Question: Hi I have the following problem:
I achieved to add a CustomUIImageView to a a CustomTableViewCell.
In the draw method of the CustomUIImageView I shrink it to the width of the incoming rect which is the cells width.
But now the cell height is way higher than the resized image. And the GetHeight method of the TableView is already called.
How can I achieve that the new image height is used as the cell height?
Thank you!

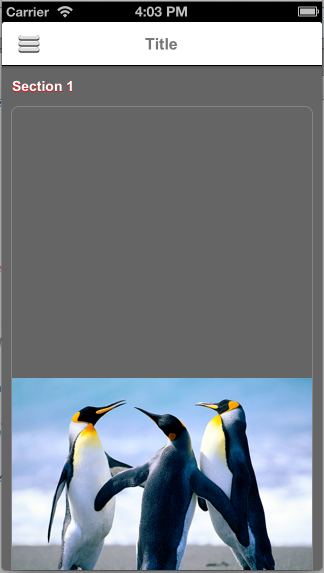
Answer: The best way to achieve this is to reload the specific row in your tableView:
'''
tableView.ReloadRows(new NSIndexPath[] { NSIndexPath.FromRowSection(0, 0) }, UITableViewRowAnimation.Fade);
'''
I normally do this kind of thing if I'm downloading images from the web, etc.
Let me know if this solves you issue, post some of your code and I can get more specific.